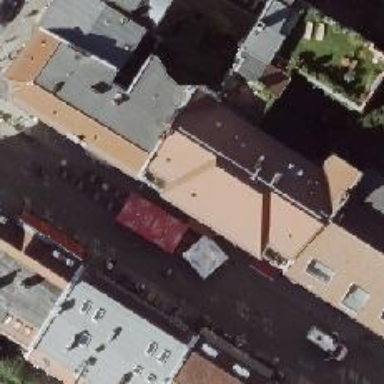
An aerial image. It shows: Pub.